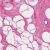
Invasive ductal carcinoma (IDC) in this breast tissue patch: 0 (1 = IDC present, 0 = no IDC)